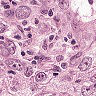
Metastatic tissue present: yes